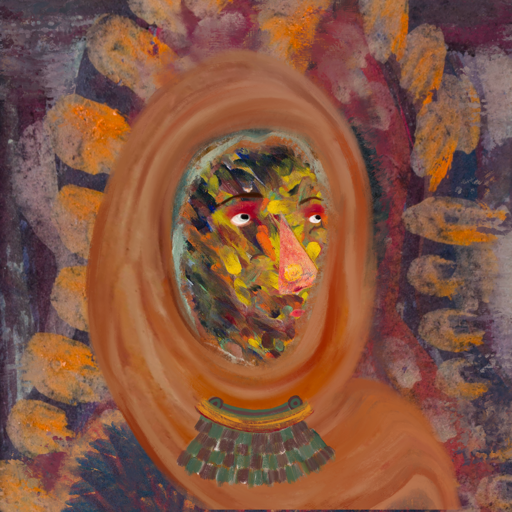
Background: Doll, Head And Neck Side: An_Impression, Face Side: Irani, Bust: In_The_Sun, Hair Side: Boggyland, Head Accessory: Pious_Lady_Scarf, Second Necklace: After_Raid, Necklace: Mother_And_Son_Son, Baby: Blank